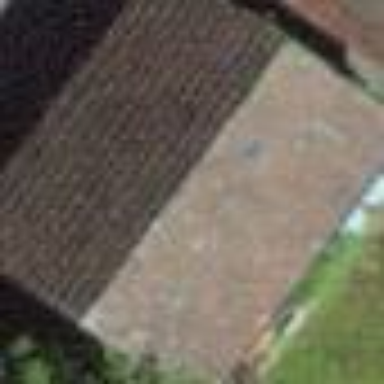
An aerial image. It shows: Rural barn.